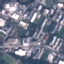
Land use / land cover: Industrial